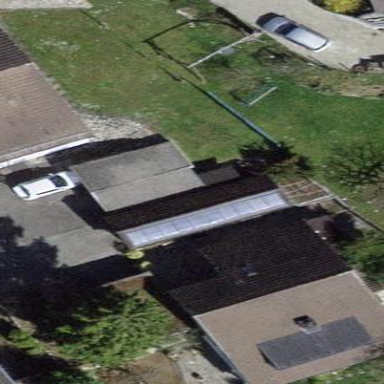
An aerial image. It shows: Building with tile roof.